Question: I want to know the command used in this screenshot to monitor the active traffic to a web server. This looks like netstat but i am unable to print all the info with it. This screenshot is from the movie 'The Social Network'.
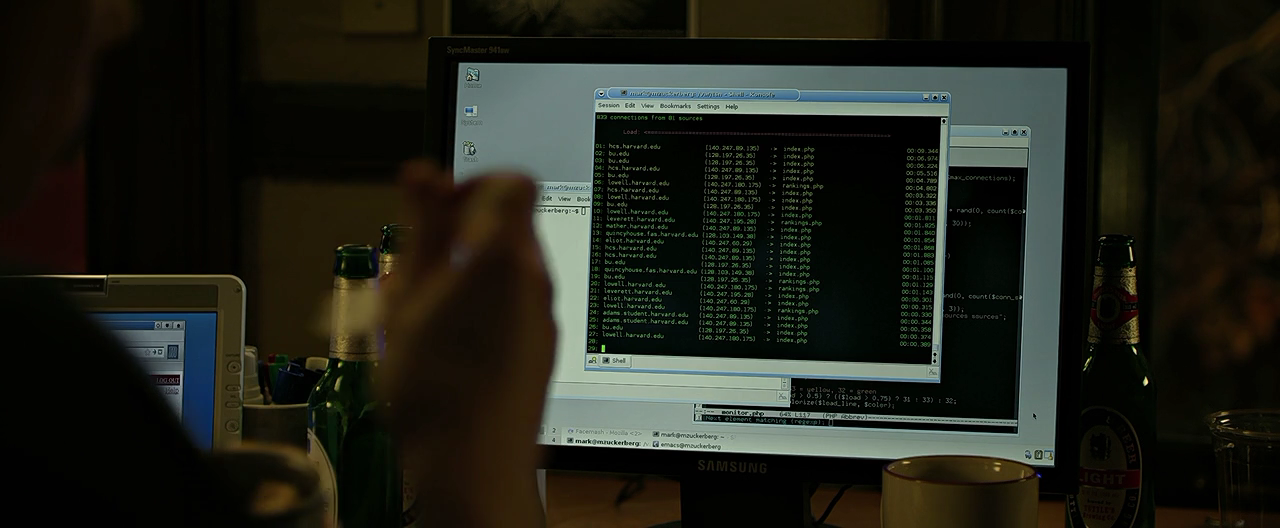
Answer: It must be apachetop
<URL>